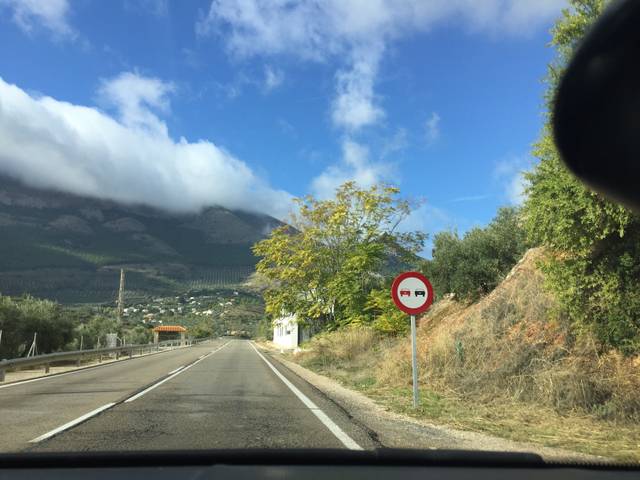
Region: Spain
Coordinates: 37.75, -3.804